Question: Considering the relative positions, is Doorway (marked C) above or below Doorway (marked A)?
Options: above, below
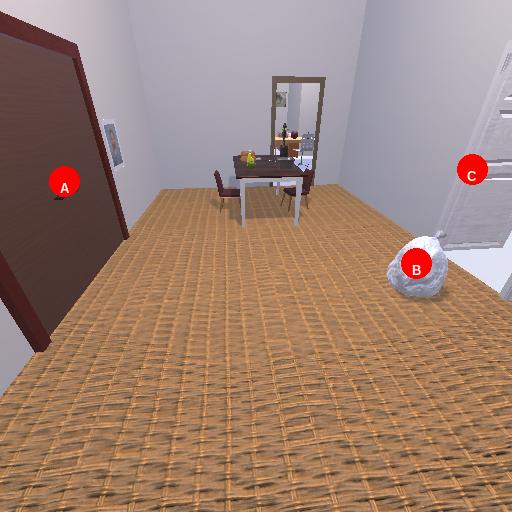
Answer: above